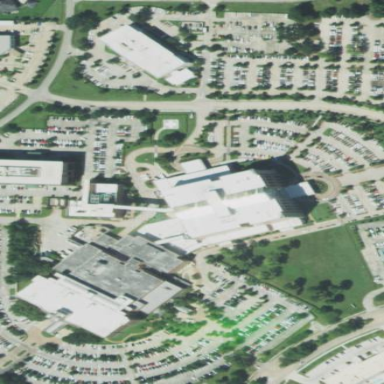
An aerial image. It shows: Hospital providing healthcare services.